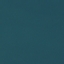
Land use / land cover: SeaLake